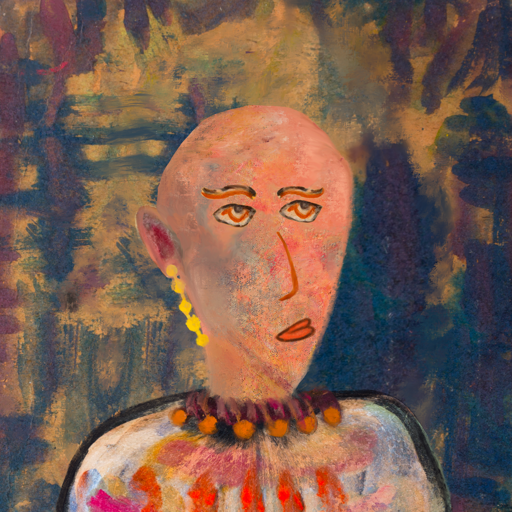
Background: InTheSun, Head And Neck Side: Irani, Face Side: Experience, Bust: Childish, Hair Side: Blank, Head Accessory: Blank, Second Necklace: Blank, Necklace: Doll, Baby: Blank